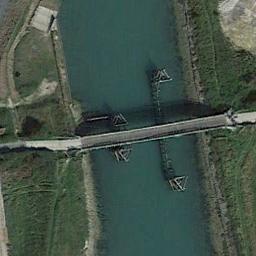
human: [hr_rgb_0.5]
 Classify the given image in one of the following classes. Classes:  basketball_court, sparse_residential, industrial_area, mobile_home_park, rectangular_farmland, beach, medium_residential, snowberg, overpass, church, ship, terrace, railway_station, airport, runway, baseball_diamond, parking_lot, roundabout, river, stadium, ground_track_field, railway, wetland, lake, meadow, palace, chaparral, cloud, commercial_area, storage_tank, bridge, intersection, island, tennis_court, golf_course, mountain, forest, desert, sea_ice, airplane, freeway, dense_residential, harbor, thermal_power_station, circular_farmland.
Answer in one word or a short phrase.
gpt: bridge